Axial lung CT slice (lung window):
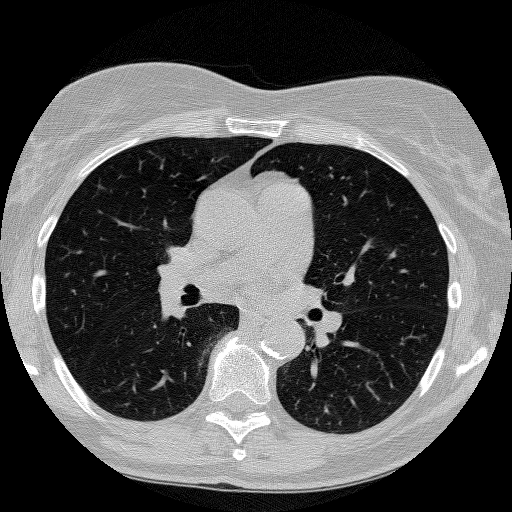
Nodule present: no